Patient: sex F, age 48
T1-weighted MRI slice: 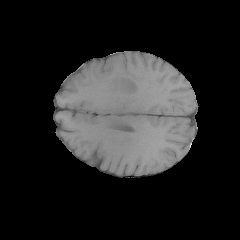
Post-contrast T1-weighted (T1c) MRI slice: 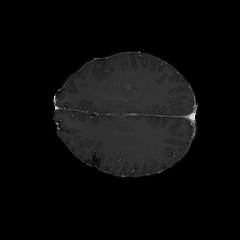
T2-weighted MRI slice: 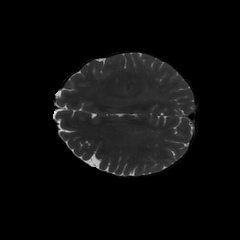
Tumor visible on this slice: yes
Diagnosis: Glioblastoma, IDH-wildtype
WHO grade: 4